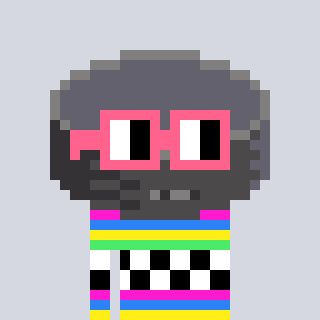
a pixel art character with square pink glasses, a hockey puck-shaped head and a grayscale-colored body on a cool background